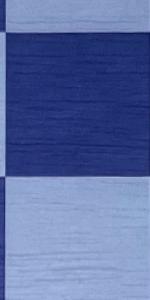
Label: Empty